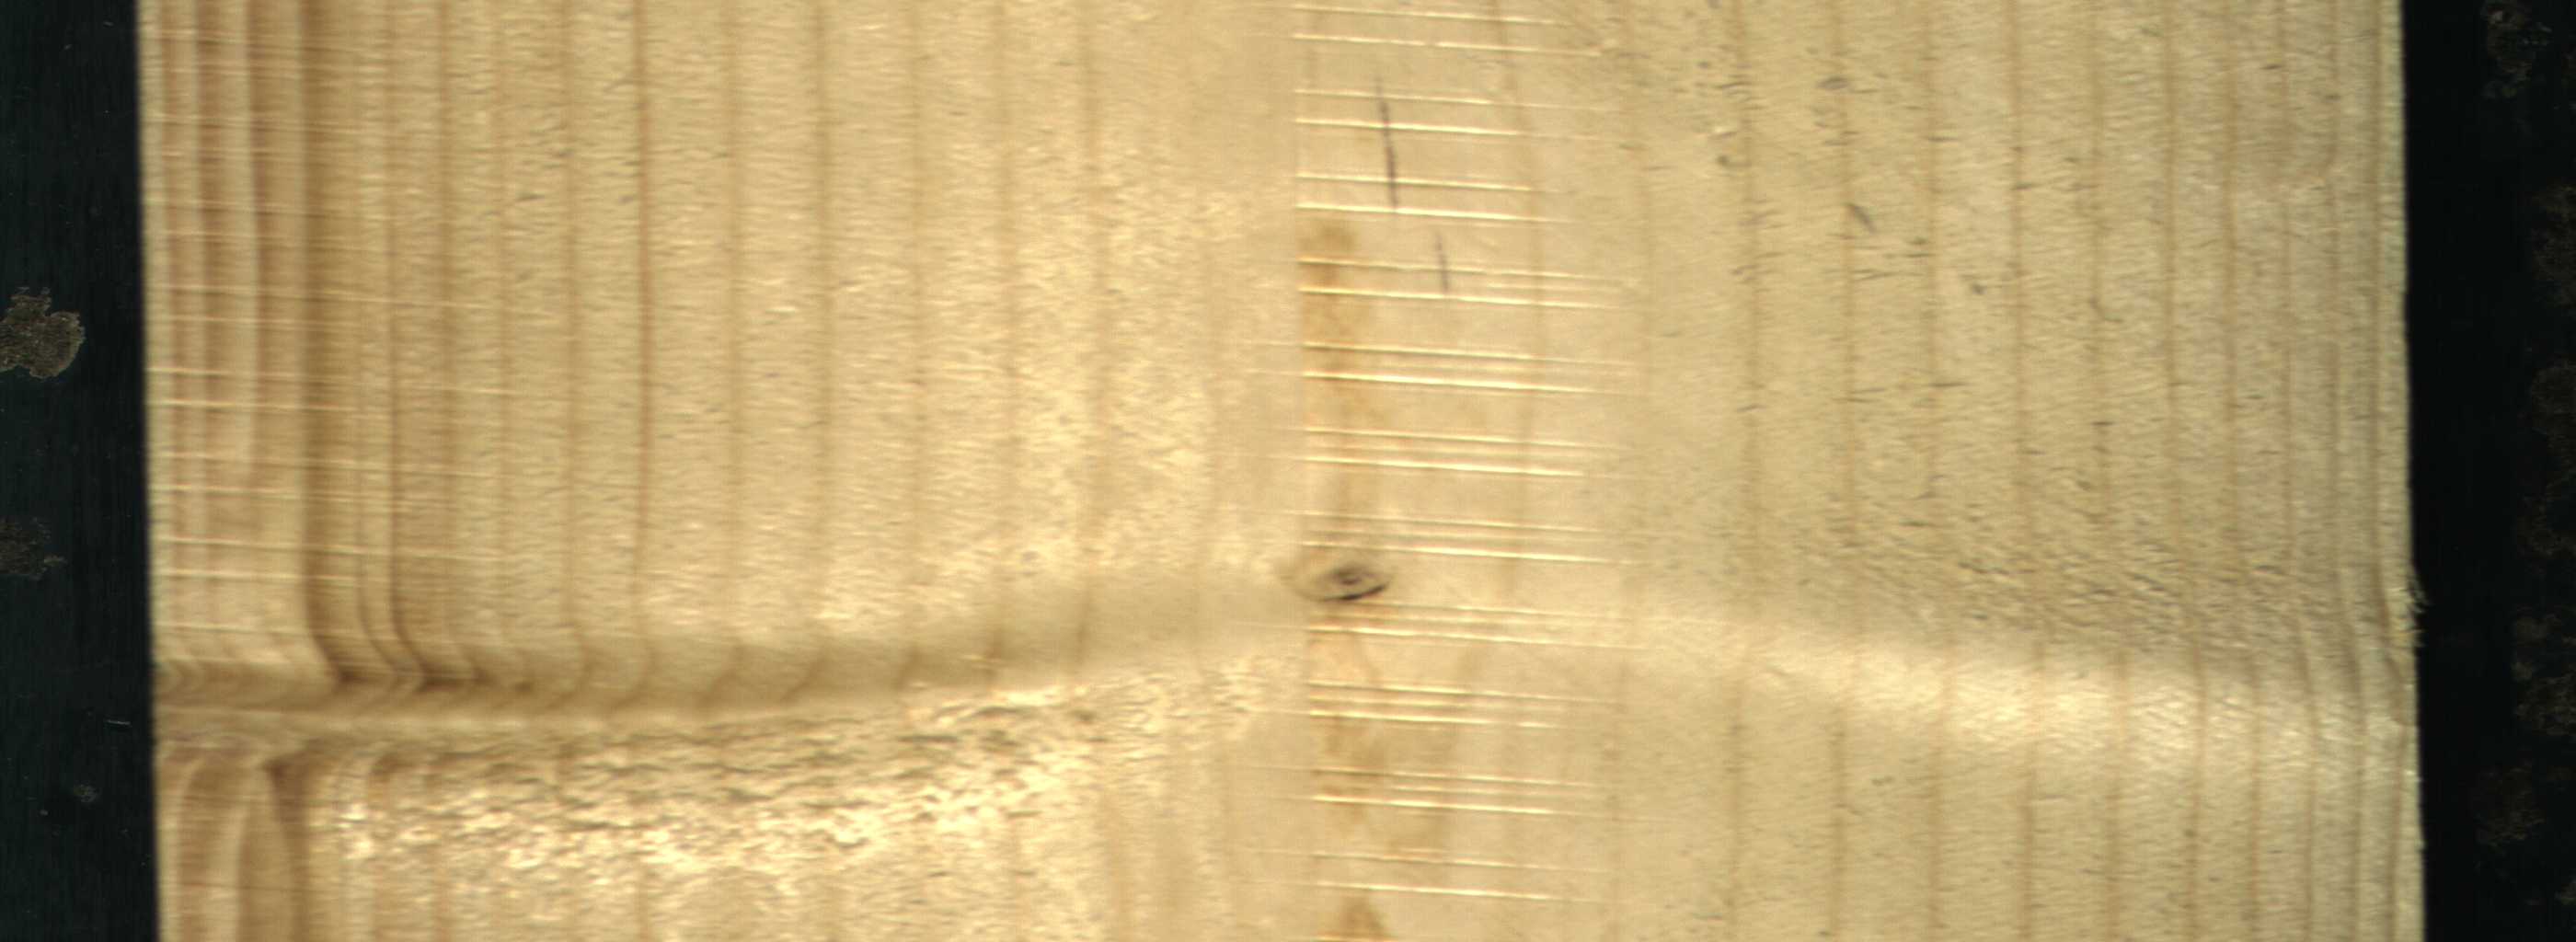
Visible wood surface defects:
Live_Knot
Live_Knot